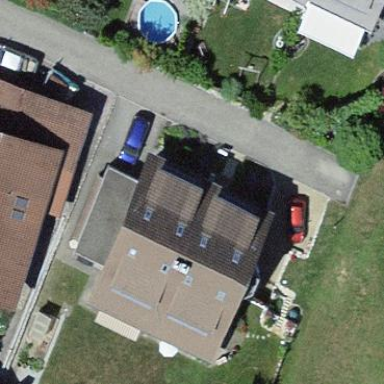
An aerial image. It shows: Residential building.